【题型】选择题　【知识点】立体几何　【难度】medium
如图，等腰直角三角形
$ABC$中，$\angle A = 90^\circ$，点$E$是边$AC$的中点，点$D$是边$BC$上一点（不与$C$重合），将三角形$DCE$沿$DE$逆时针翻折，点$C$的对应点是$C_1$，连接$CC_1$，设$\theta$为二面角$C_1-DE-C$大小，$\theta \in (0,\pi)$
。在翻折过程中，下列说法当中不正确的是（ ）

figure1

A. 存在点
$D$和$\theta$，使得$DC_1 \perp AC$

B. 存在点
$D$和$\theta$，使得$BC_1 \perp AC$

C. 存在点
$D$和$\theta$，使得$BC_1 \perp DE$

D. 存在点
$D$和$\theta$，使得$CC_1 \perp DE$
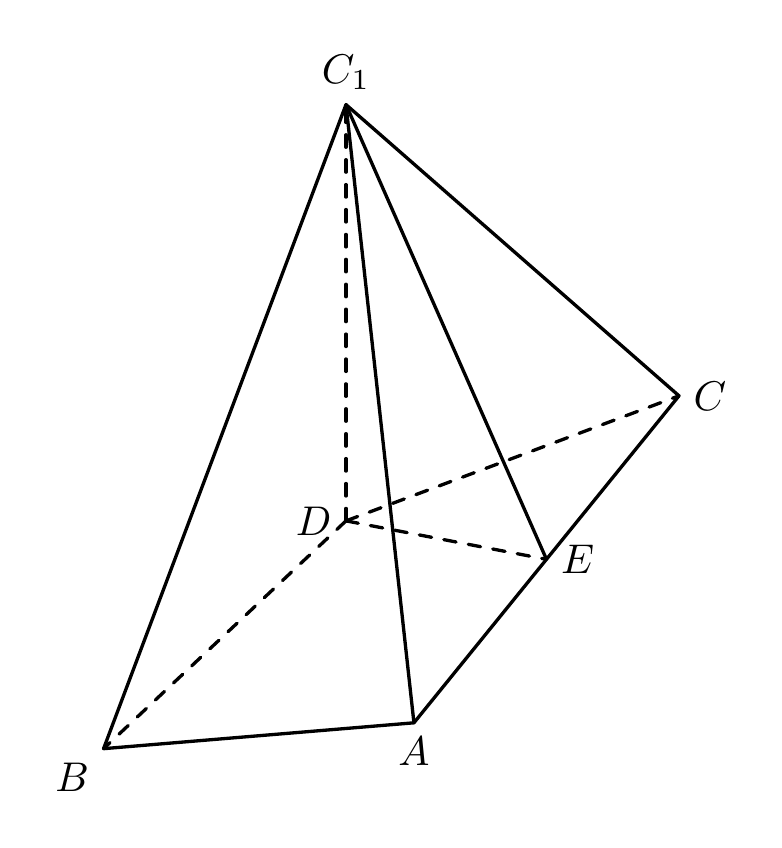
【解答】
\textbf{【答案】}
 B

\vspace{1em}
\noindent
\textbf{【解析】} 对于AD，取$D$为$BC$中点，$\theta = \frac{\pi}{2}$，则$ED \parallel AB$，而$AB \perp AC$
，
故
$DE \perp AC$，故在几何体$C_1-ABDE$中，$DE \perp C_1E$
，
而
$CE \perp DE$，故$\angle CEC_1$为二面角$C_1-DE-C$的平面角，故$\angle CEC_1 = 90^\circ$
，
故
$C_1E \perp AC$，而$C_1E \cap DE = E$，$C_1E$，$DE \subset$平面$DEC_1$
，
故
$AC \perp$平面$DEC_1$，而$DC_1 \subset$平面$DEC_1$，故$AC \perp DC_1$
，故A成立。

因
$DE \perp AC$，$DE \perp C_1E$，$AC \cap C_1E = E$，$AC$，$C_1E \subset$平面$ACC_1$
，
故
$DE \perp$平面$ACC_1$，而$CC_1 \subset$平面$ACC_1$，故$DE \perp CC_1$
，故D成立。

对于C，过
$E$作$DE \perp BC$，$D$为垂足，取$\theta = \frac{\pi}{2}$，同理可证$DE \perp$平面$BCC_1$
，
而
$BC_1 \subset$平面$BCC_1$，故$DE \perp BC_1$
，故C成立。

figure2

对于B，过
$C_1$作$C_1H \perp$平面$ABC$，垂足为$H$
，
因为
$AC \subset$平面$ABC$，故$C_1H \perp AC$
，
若
$BC_1 \perp AC$，因为$C_1H \cap BC_1 = C_1$，$C_1H$，$BC_1 \subset$平面$BC_1H$
，
故
$AC \perp$平面$BC_1H$，而$BH \subset$平面$BC_1H$，故$AC \perp BH$
，
而
$AC \perp BA$，故$H$在$BA$
上，
因为
$C_1H \cap BA = H$，$C_1H$，$BA \subset$平面$BC_1A$，故$AC \perp$平面$BC_1A$
，
而
$C_1A \subset$平面$BC_1A$，故$AC \perp C_1A$，故$C_1E > AE$，但$C_1E = CE = AE$
，
矛盾，故
$BC_1 \perp AC$
不成立，即B不成立。

figure3

故选：B.
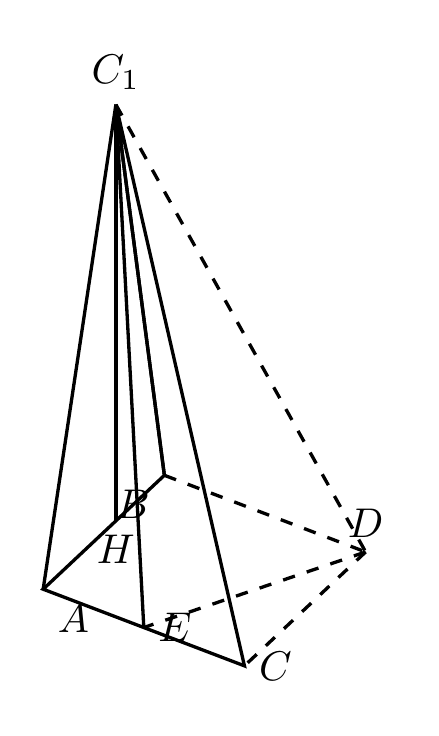